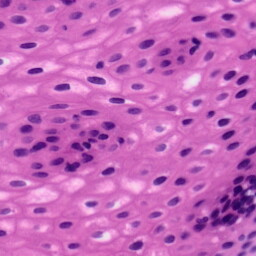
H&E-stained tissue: Tonsil